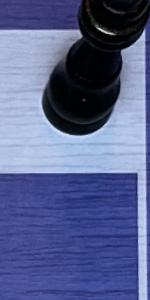
Label: Empty